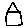
Label: house